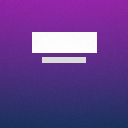
Screen state: on